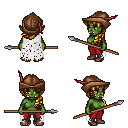
a pixel art fantasy rpg character, female body template, orc, green skin, white tattered cape, red pants, blonde left-swept hairstyle, leather cap, maroon shoes, spear, four views (front, back, left, right), 2x2 character sprite sheet, small pixel art, hard edges, no anti-aliasing